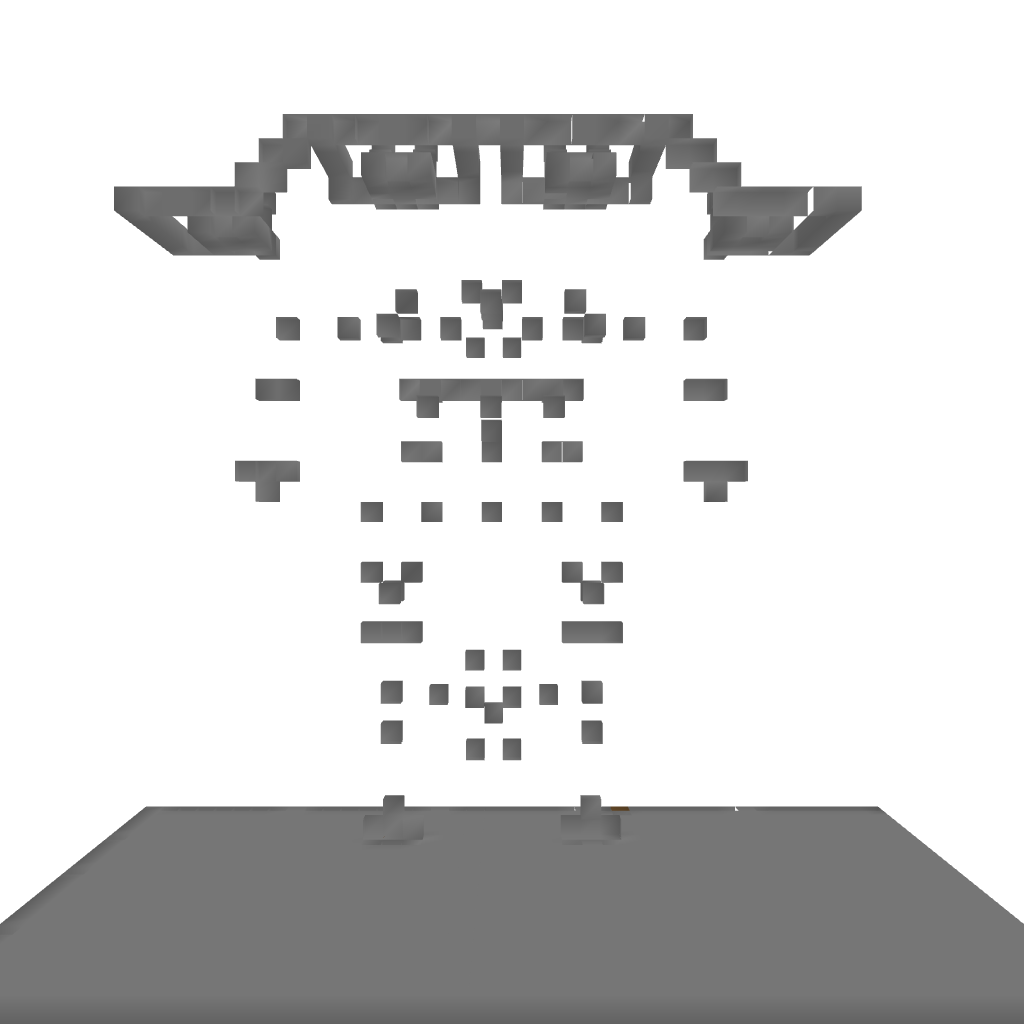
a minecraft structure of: Mark's Robot bad low quality